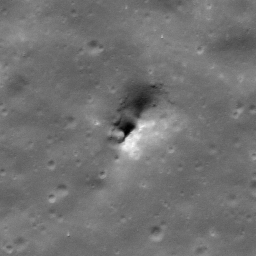
Pit: Copernicus 13a
Host crater: Copernicus
Host type: impact_melt
Lunar coordinates: latitude 10.186, longitude 339.873